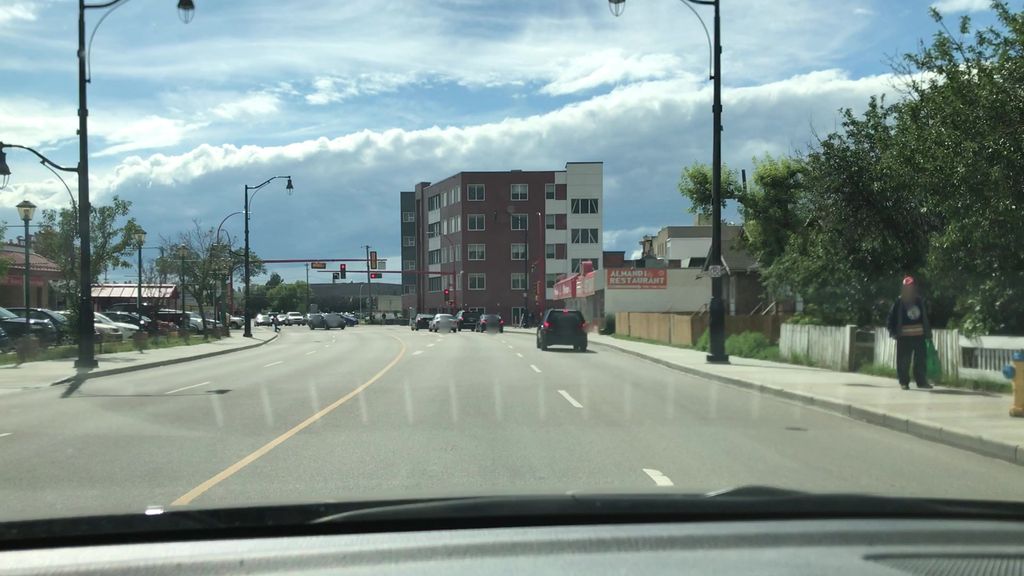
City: edmonton